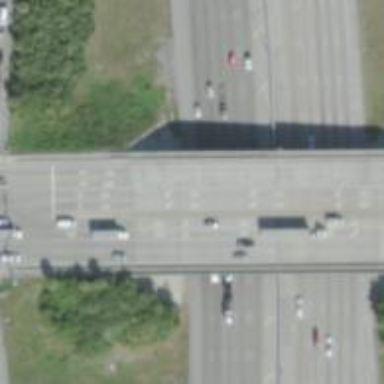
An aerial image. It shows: Secondary road with bridge.